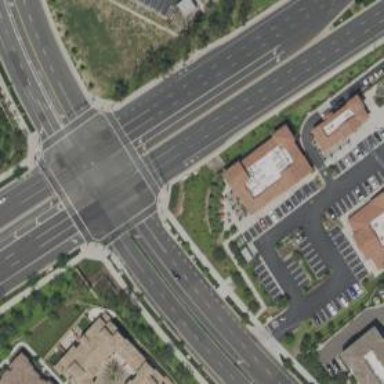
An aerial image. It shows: Marked road crossing.